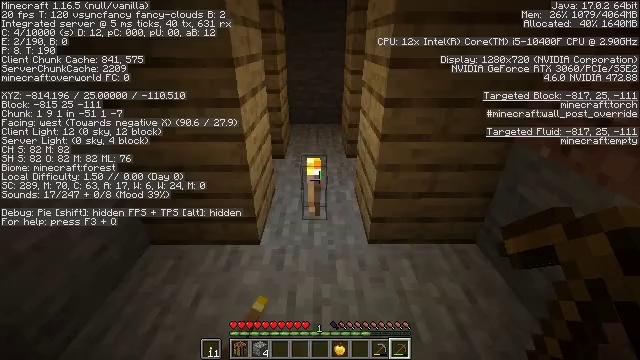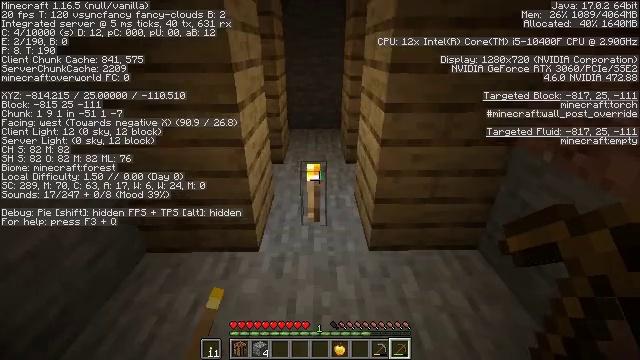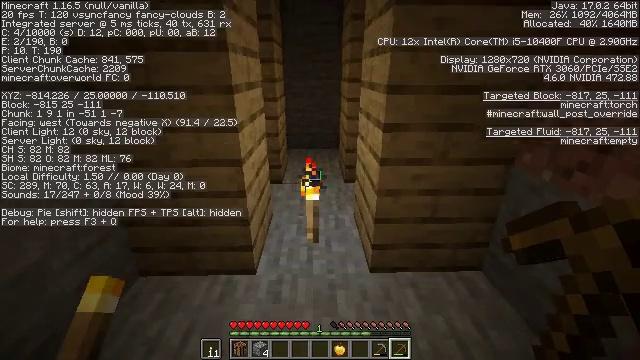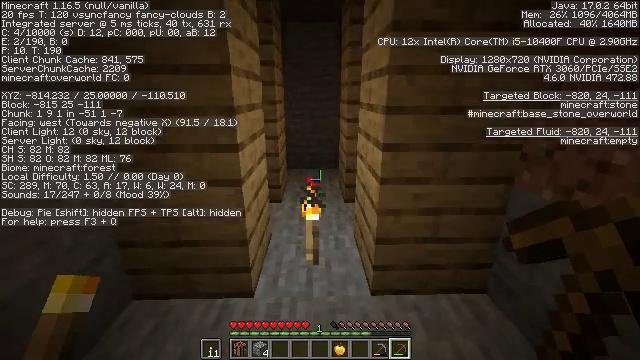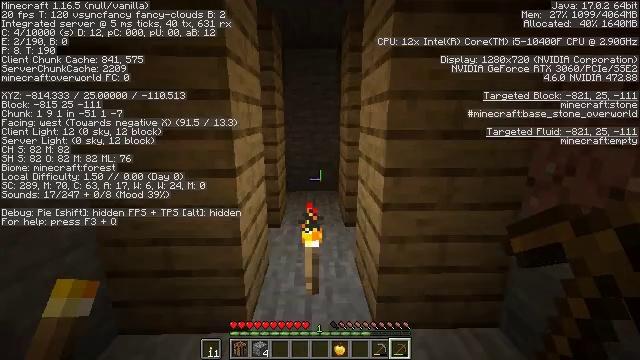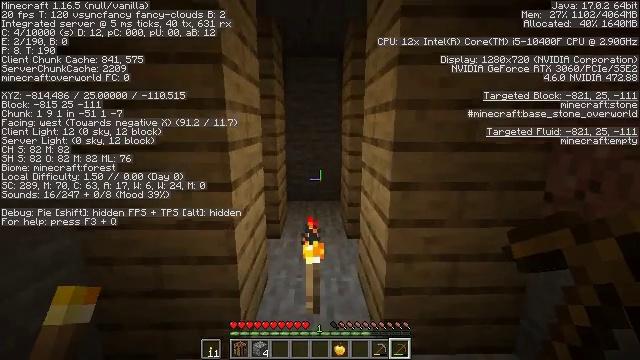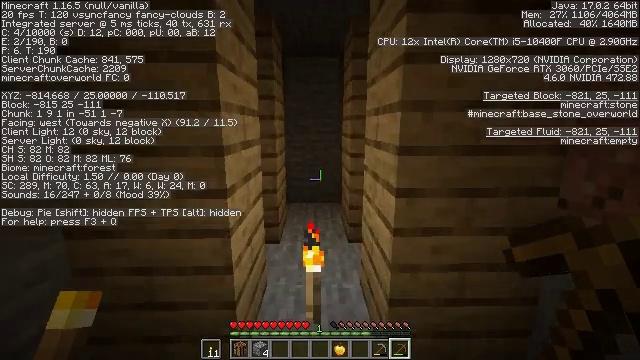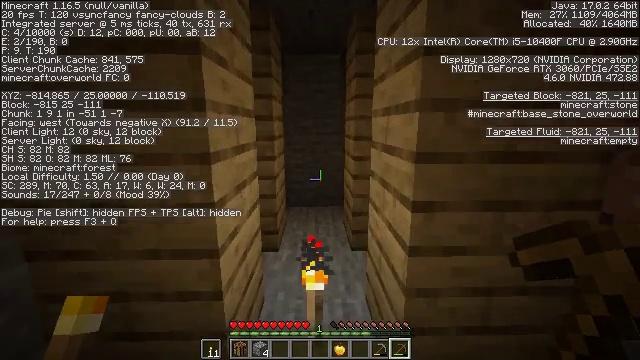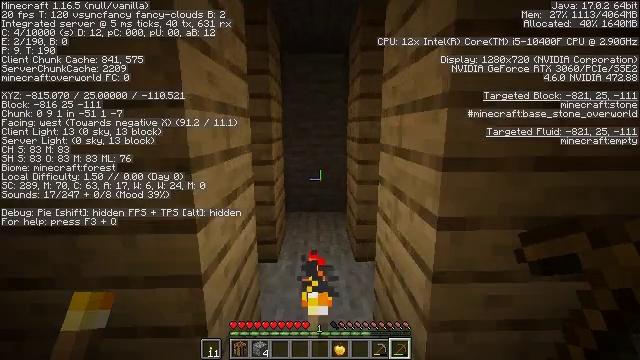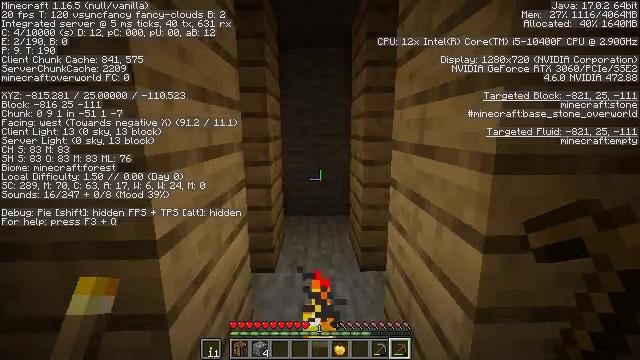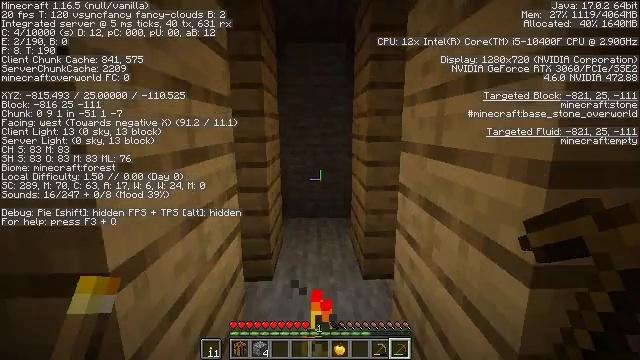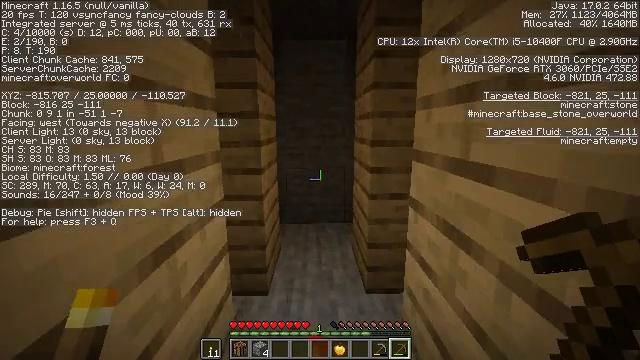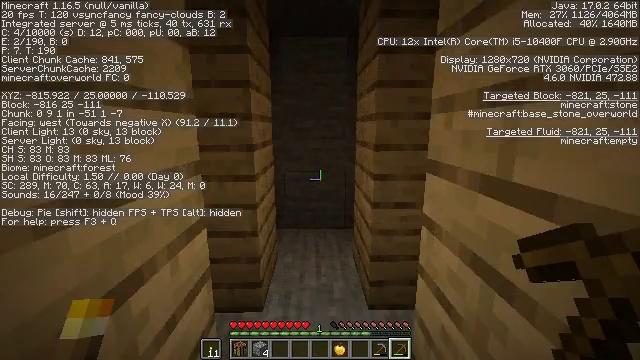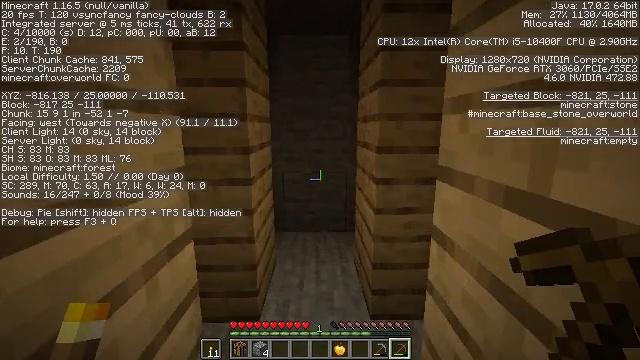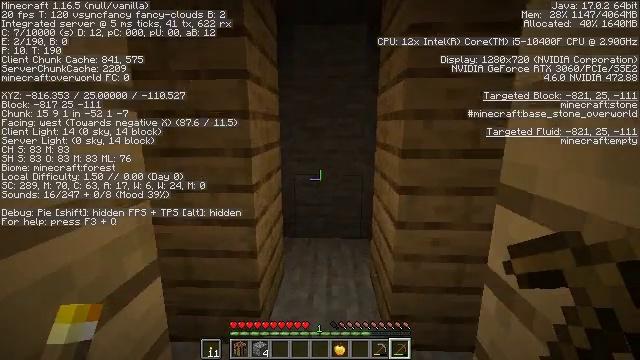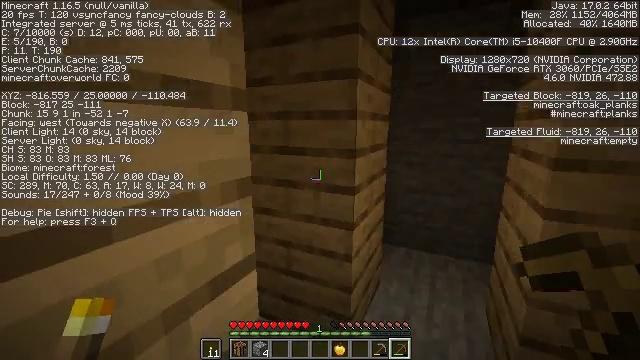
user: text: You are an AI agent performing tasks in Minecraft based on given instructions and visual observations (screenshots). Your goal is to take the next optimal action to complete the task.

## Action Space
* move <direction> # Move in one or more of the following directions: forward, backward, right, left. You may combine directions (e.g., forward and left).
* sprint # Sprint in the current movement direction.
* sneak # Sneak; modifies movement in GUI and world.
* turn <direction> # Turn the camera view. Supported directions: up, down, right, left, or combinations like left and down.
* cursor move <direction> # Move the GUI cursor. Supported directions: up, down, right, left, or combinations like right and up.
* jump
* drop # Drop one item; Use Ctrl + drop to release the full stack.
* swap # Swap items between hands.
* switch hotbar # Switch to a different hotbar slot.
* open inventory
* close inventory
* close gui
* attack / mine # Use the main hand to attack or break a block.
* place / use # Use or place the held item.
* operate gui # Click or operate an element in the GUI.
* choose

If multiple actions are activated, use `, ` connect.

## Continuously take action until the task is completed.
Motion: motion action
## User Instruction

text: Retrieve the torch.
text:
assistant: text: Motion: turn up
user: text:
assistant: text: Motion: turn up
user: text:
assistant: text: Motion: turn up
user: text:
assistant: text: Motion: move forward, turn up
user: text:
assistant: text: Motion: move forward, turn up
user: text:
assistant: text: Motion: move forward
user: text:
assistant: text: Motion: move forward
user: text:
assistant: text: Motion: move forward
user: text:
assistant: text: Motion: move forward
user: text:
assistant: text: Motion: move forward
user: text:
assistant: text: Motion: move forward
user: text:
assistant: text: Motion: move forward
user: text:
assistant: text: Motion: move forward
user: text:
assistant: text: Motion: move forward, turn left
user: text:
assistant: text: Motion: move forward, turn left
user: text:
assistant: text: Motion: turn left
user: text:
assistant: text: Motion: turn left
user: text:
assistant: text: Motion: turn left
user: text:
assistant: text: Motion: turn left
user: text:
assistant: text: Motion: no_op
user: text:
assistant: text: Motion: turn left
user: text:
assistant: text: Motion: turn left
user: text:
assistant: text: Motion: turn left
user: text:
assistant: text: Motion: move right, turn left
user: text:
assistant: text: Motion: move right, turn left
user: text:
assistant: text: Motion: move right, turn left
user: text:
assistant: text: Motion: move right, turn left
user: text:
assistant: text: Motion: no_op
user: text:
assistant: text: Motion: no_op
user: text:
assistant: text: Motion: turn right